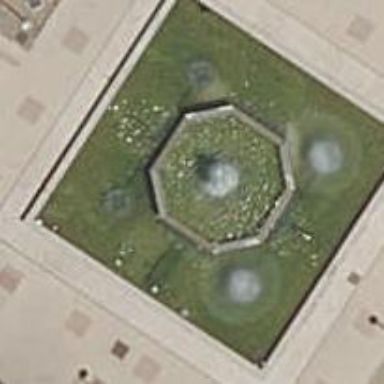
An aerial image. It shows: Beautiful fountain.